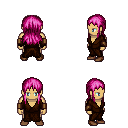
a pixel art fantasy rpg character, male body template, human, tanned skin, brown robe, magenta pants, pink unkempt hairstyle, leather bracers, brown shoes, four views (front, back, left, right), 2x2 character sprite sheet, small pixel art, hard edges, no anti-aliasing